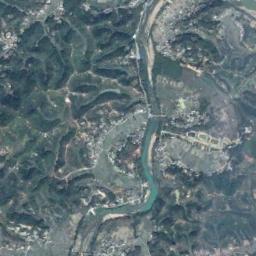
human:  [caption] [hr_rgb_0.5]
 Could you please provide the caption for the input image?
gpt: The river is surrounded by trees .

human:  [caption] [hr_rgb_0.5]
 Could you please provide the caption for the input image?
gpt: A winding, Light green river with several lakes on the shore, Green mountains on both sides, And many buildings along the river bank .

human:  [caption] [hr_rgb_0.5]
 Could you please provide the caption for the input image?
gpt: The river goes through houses and trees .

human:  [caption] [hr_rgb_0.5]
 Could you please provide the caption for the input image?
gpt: The green river goes through the mountainous area and some residential areas are next to the river .

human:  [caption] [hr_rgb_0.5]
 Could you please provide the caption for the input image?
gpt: There are many buildings and green forests near the river .